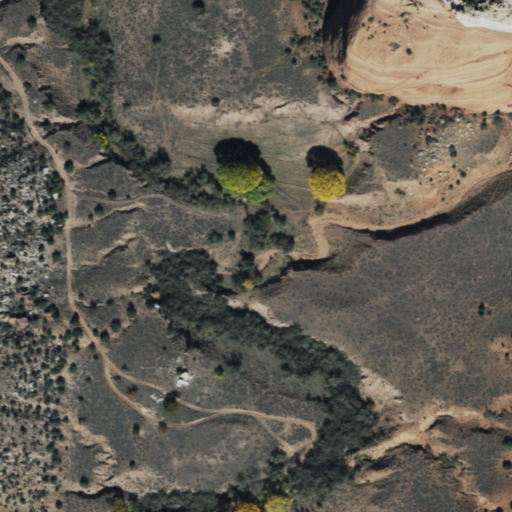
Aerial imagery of valley in Arizona named Tseh-Ya-Kin Canyon containing shrub, evergreen forest, and herbaceous wetlands